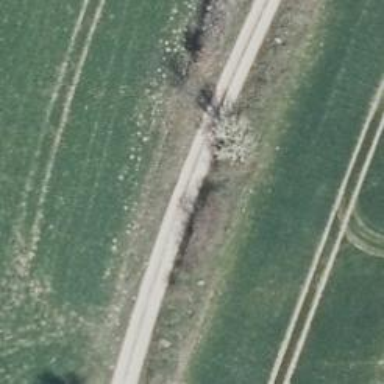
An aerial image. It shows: Sandy track road with grade3 tracktype.